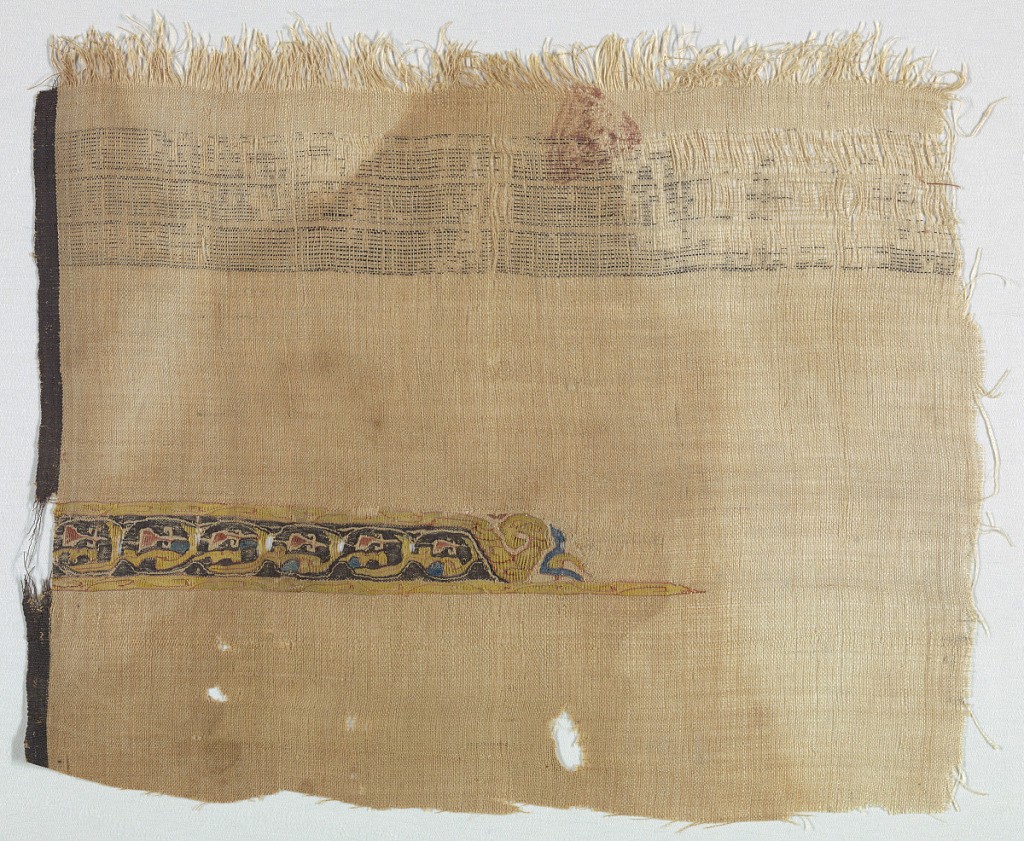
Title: Tiraz tapestry
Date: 10th–12th century
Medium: Warp; linen. Wefts; linen, silk Technique: plain weave and tapestry weave
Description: A band of tapesty and three plain weave bands